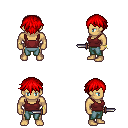
a pixel art fantasy rpg character, male body template, human, tanned skin, maroon pirate shirt, teal pants, red short bangs hairstyle, bracelets, dagger, four views (front, back, left, right), 2x2 character sprite sheet, small pixel art, hard edges, no anti-aliasing